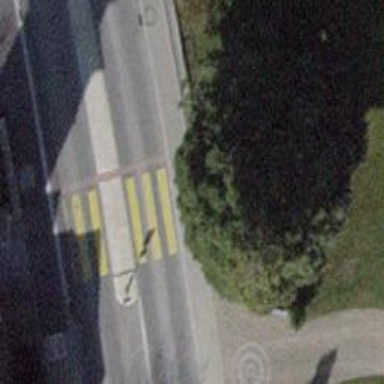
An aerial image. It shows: Zebra crossing with pedestrian island.